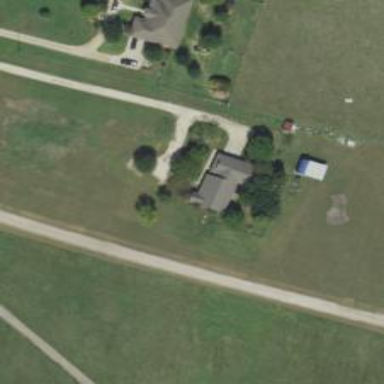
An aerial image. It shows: Driveway.